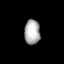
Tissue: lung
Cell type: Epithelial cells
Senescence score: 0.2102
Nuclear area (px): 377
Mean DAPI intensity: 176.509